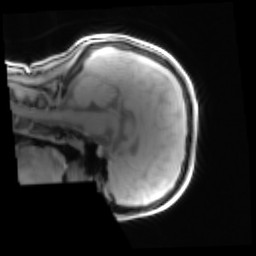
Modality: PDw
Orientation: sagittal
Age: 17
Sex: female
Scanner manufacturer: siemens
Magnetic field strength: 3 T
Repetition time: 0.25 s
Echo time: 0.00103 s